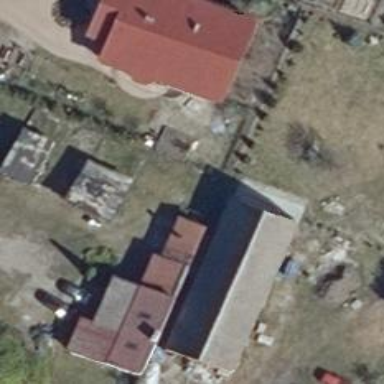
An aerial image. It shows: Service building.